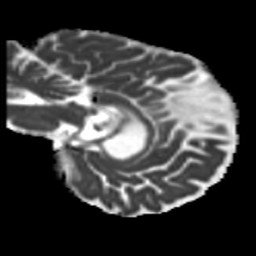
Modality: MD
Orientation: sagittal
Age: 67
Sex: female
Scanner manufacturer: siemens
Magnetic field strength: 3 T
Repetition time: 5.25 s
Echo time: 0.08 s